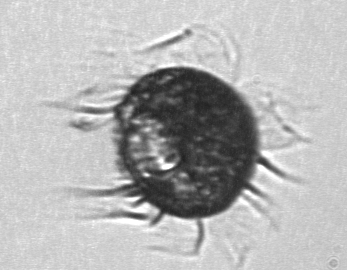
Label: Pelagostrobilidium